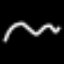
Label: squiggle